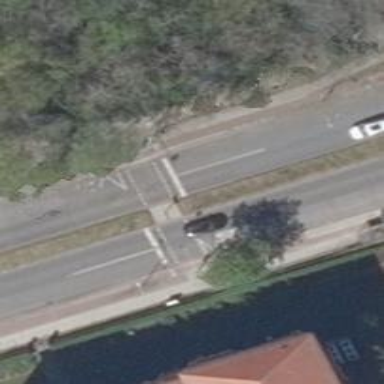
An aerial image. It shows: Road crossing with traffic signals.